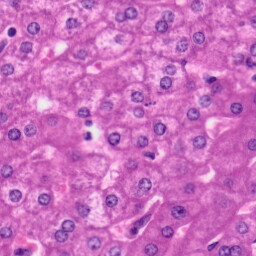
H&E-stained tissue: Liver